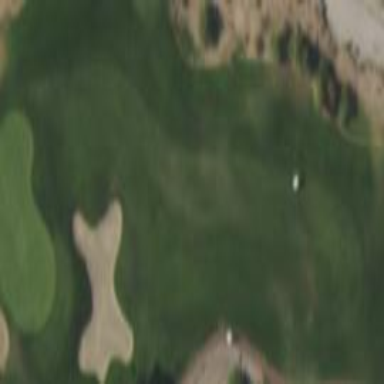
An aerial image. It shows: Grassy area designated as golf fairway.